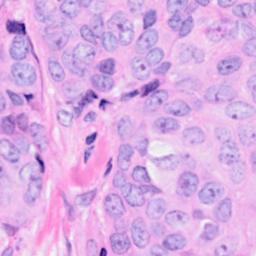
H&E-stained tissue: Breast